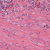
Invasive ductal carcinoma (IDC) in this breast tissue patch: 0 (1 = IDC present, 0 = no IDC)